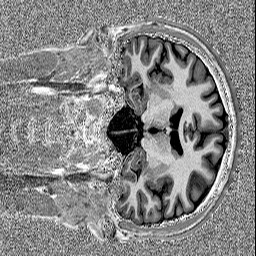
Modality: MP2RAGE
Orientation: coronal
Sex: male